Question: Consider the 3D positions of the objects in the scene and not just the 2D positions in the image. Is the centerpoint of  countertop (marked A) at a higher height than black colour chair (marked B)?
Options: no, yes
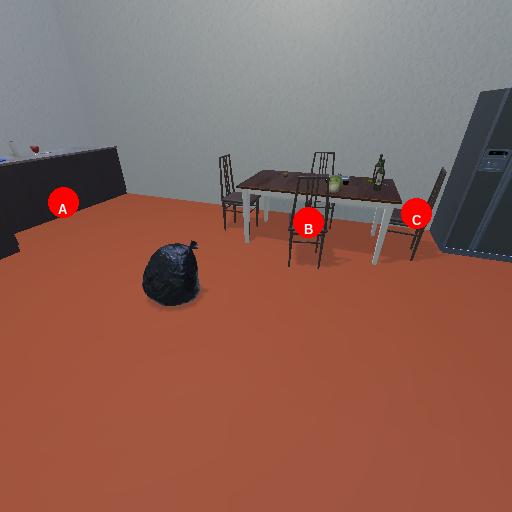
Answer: no